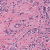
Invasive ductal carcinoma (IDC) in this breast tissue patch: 1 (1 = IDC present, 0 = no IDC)